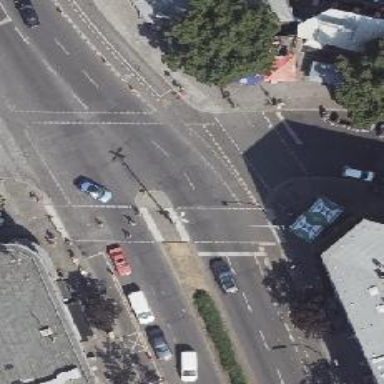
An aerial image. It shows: Traffic island located on footway.